Field crop: maize
Growth stage: 1
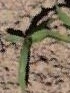
Species: maize